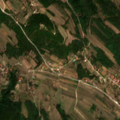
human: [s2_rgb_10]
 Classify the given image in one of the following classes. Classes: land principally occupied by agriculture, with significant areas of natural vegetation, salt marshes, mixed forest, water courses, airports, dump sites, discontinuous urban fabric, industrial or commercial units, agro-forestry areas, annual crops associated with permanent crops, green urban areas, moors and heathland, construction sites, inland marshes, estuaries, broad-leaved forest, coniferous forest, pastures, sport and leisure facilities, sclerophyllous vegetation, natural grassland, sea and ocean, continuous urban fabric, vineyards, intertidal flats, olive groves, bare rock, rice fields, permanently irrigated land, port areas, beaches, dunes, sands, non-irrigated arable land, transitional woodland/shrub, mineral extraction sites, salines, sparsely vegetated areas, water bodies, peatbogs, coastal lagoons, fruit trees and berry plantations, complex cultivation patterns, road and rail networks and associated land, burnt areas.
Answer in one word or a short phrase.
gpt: complex cultivation patterns, land principally occupied by agriculture, with significant areas of natural vegetation, broad-leaved forest